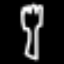
Label: fork